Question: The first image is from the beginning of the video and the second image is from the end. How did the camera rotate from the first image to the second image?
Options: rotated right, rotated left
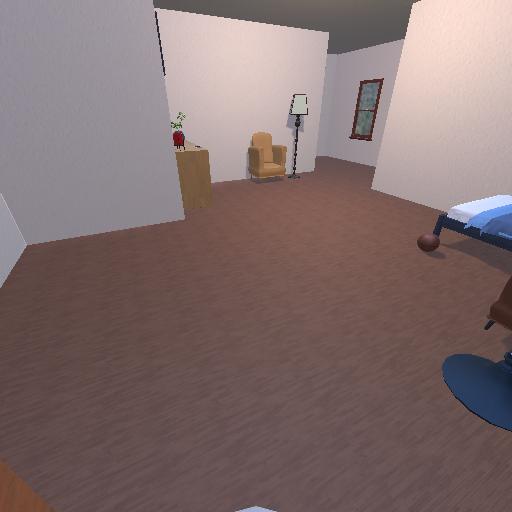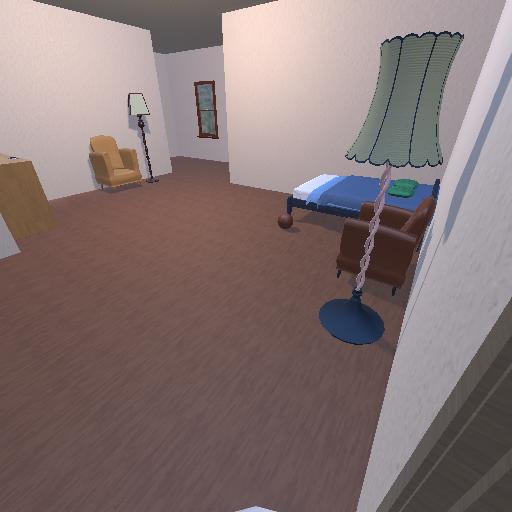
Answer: rotated right